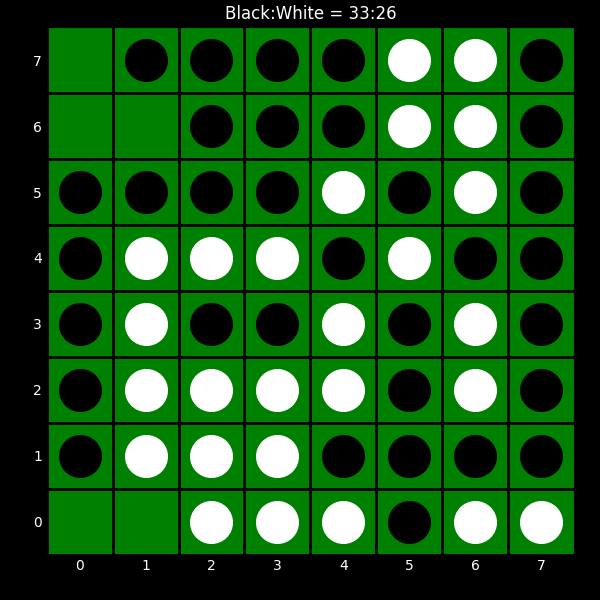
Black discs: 33
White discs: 26